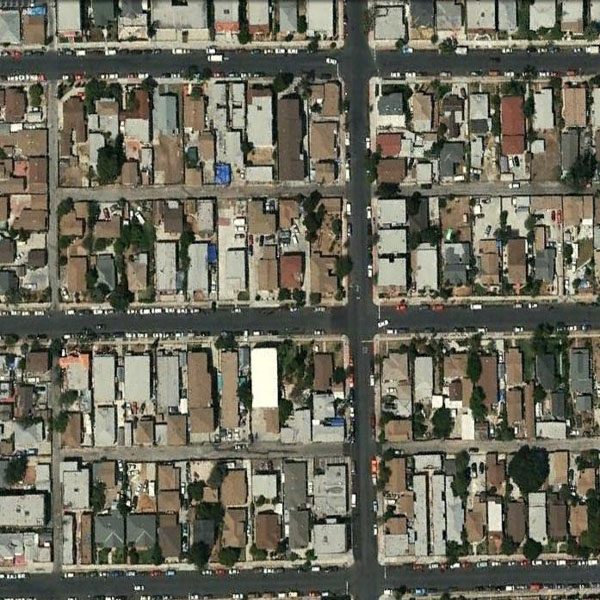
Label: DenseResidential